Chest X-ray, PA view. Patient: 6 years old, sex F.
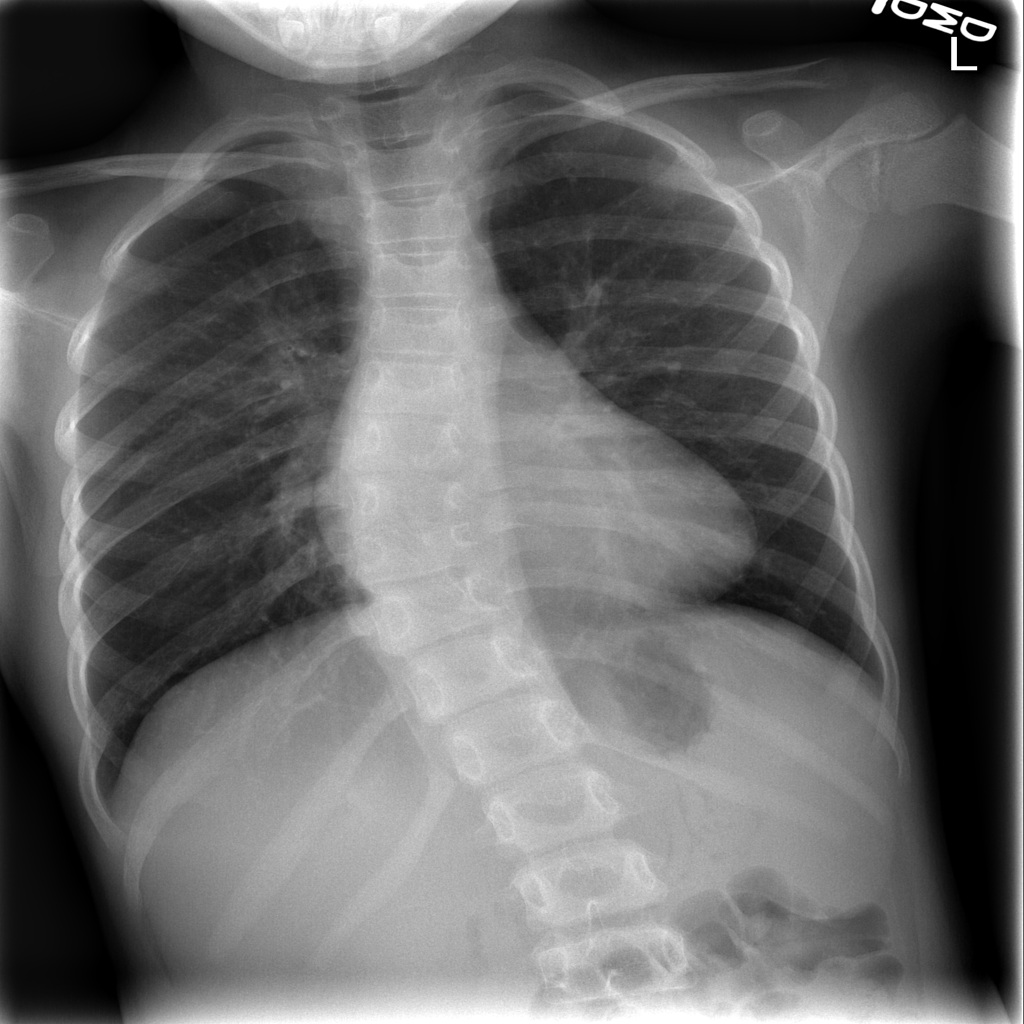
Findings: No Finding